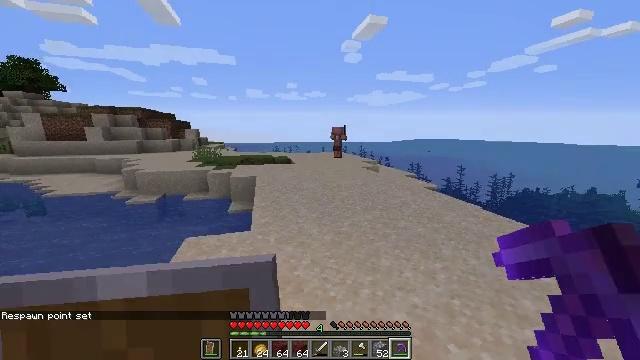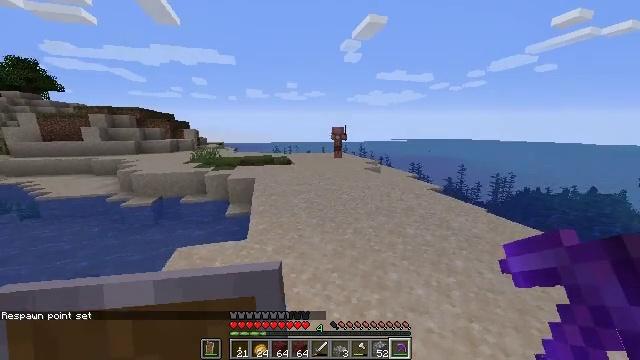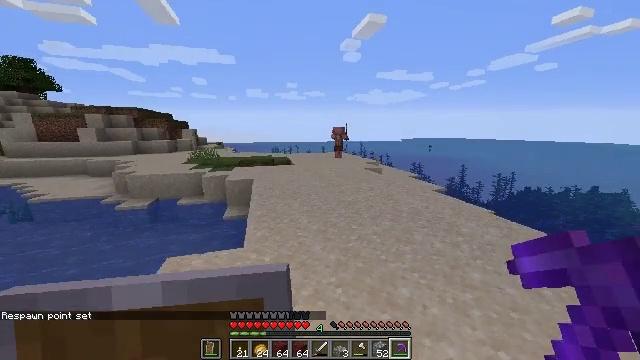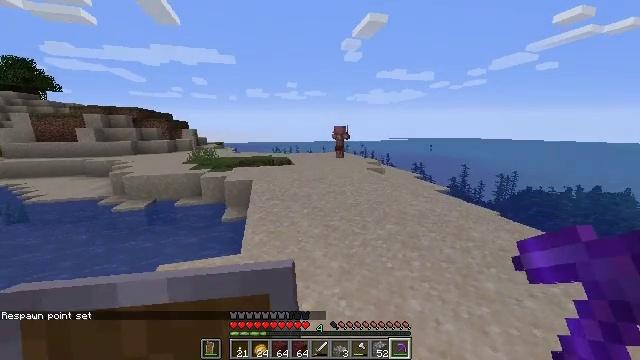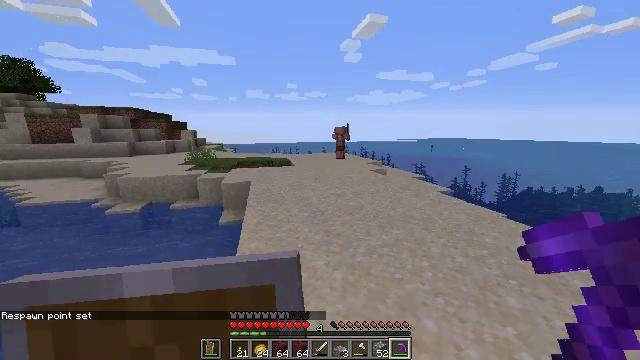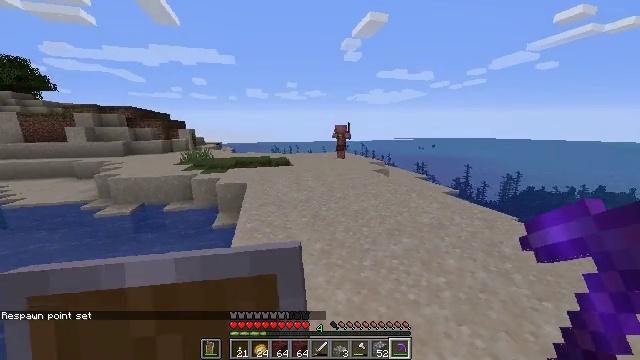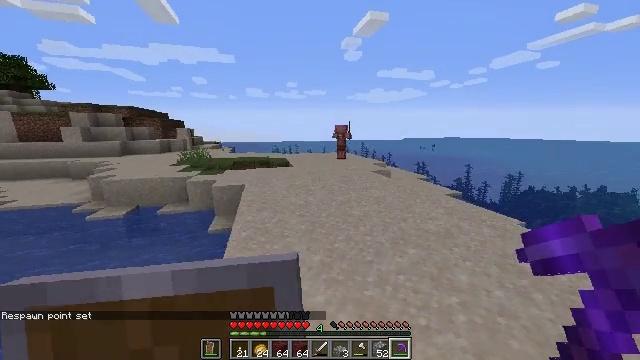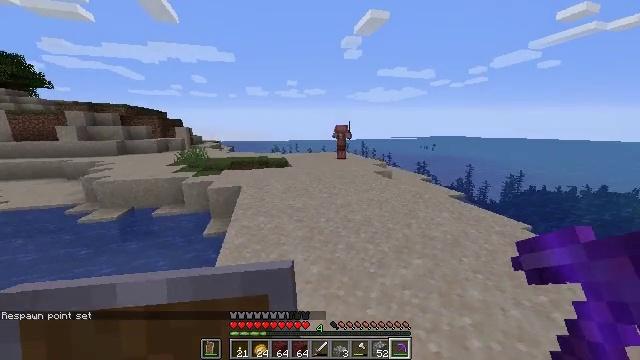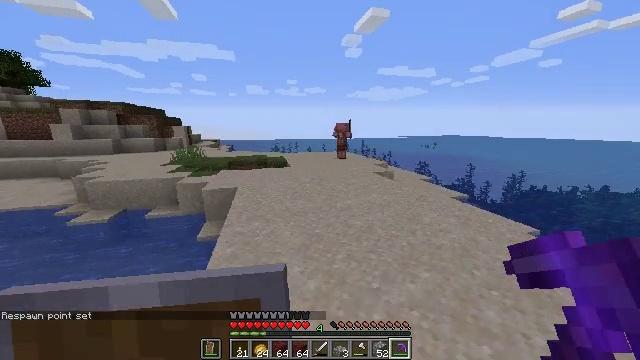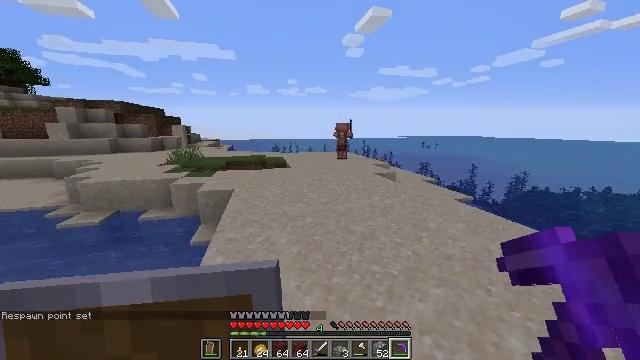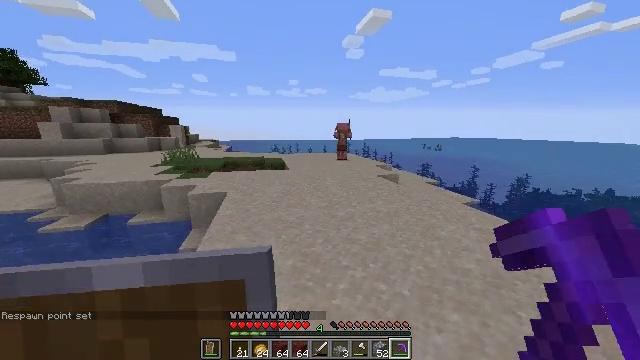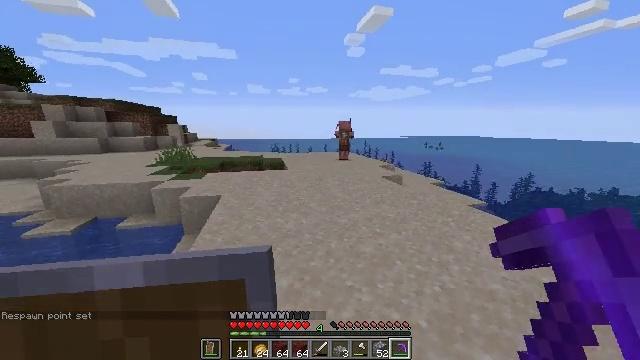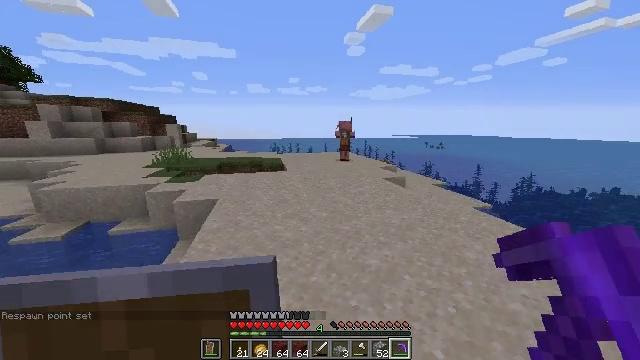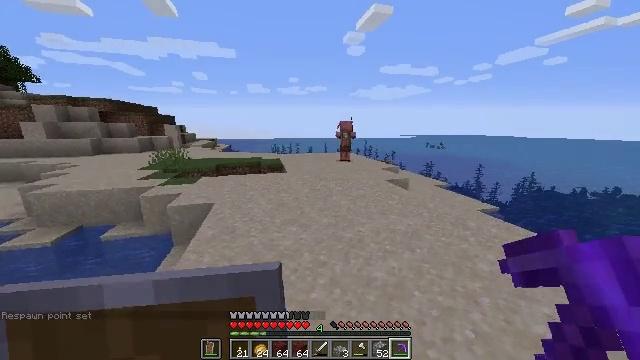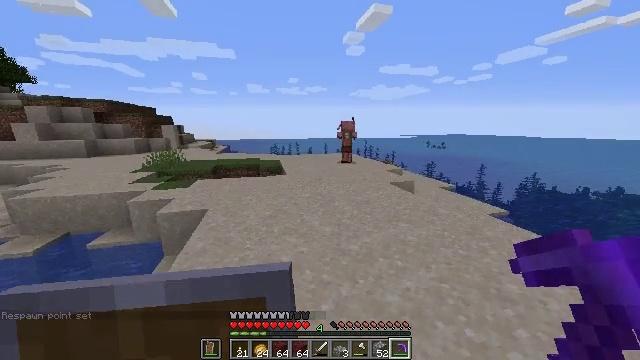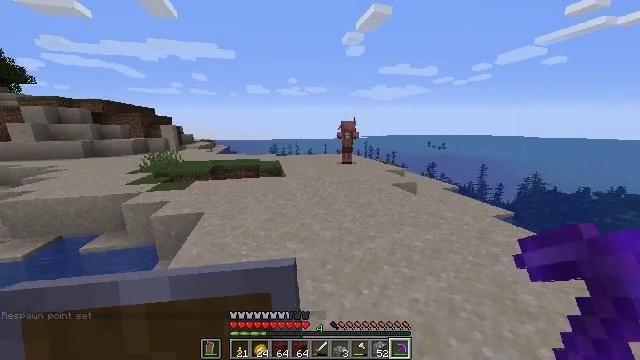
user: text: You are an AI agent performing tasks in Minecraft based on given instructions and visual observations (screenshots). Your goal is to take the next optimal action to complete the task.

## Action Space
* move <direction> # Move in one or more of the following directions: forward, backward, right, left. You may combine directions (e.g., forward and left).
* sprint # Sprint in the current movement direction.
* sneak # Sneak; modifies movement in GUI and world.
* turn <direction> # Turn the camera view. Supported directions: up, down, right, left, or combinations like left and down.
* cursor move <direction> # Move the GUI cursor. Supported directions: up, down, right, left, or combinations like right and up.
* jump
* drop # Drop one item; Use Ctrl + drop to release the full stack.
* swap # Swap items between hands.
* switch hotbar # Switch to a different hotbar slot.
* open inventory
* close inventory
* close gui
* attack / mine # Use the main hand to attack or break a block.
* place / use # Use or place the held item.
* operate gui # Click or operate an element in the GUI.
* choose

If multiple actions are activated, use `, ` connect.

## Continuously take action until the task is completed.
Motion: motion action
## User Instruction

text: craft item air
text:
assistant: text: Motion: move forward
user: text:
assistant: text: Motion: move forward
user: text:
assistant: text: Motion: move forward
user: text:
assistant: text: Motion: move forward
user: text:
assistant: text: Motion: move forward
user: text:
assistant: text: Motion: move forward
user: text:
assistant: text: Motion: move forward
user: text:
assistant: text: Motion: move forward
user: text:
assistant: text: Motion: move forward
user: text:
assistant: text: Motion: move forward
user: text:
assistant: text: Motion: move forward
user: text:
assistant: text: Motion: move forward
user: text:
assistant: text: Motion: move forward
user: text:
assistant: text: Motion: move forward
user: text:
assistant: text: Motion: move forward
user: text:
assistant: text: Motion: move forward
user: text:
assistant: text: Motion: move forward
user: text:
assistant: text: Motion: move forward
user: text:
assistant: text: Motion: move forward
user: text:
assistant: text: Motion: move forward
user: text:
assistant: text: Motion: move forward
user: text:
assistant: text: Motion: move forward
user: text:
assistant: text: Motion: move forward
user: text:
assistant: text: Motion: move forward
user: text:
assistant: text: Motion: move forward
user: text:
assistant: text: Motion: move forward
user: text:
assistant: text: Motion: move forward
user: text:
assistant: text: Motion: move forward
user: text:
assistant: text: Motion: move forward
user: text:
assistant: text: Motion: move forward